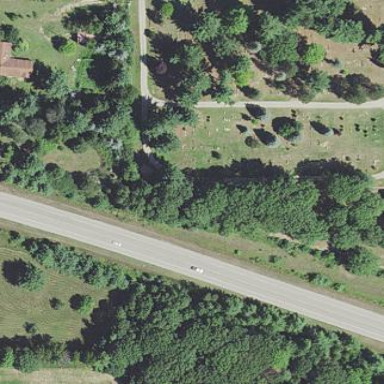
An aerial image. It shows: Cemetery.